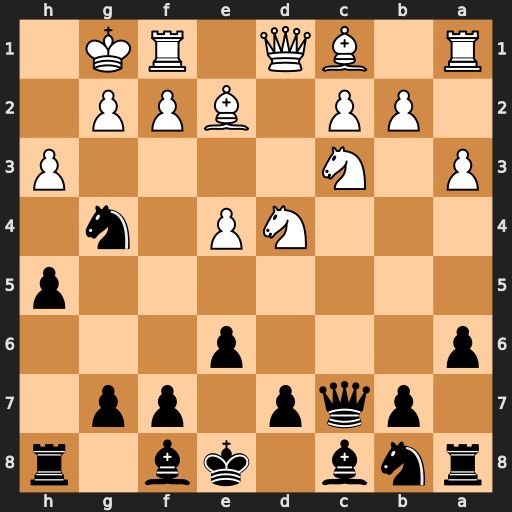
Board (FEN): rnb1kb1r/1pqp1pp1/p3p3/7p/3NP1n1/P1N4P/1PP1BPP1/R1BQ1RK1
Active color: b
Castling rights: kq
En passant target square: -
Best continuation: Qh2#